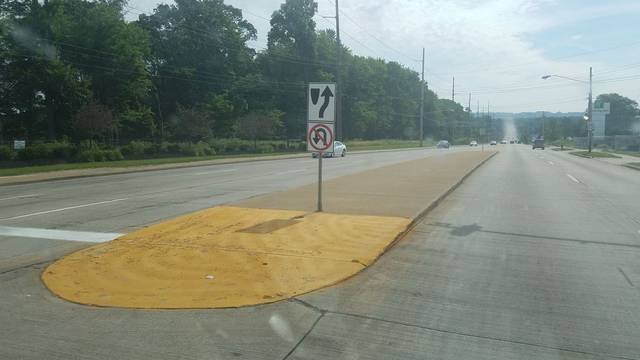
Region: United States
Coordinates: 41.313, -81.809